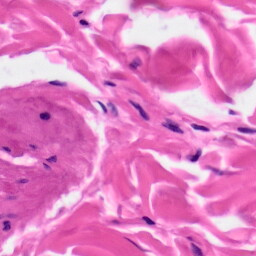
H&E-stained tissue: Skin